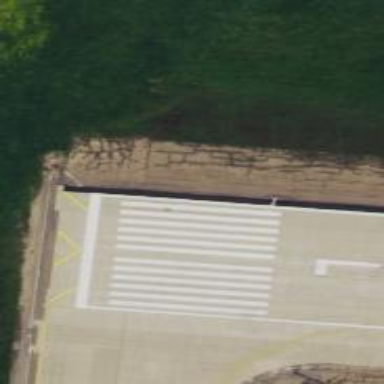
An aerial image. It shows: Runway at airport.